Question: I am creating a site with clickable content that pops up a fixed width DIV with more info. This info can be quite long and it needs to scroll vertically over a static background. (similar to Pintrest for example). I've got the basic scrolling action working but I'm having trouble working out how to set the height of my content DIV so that it wraps all of the content correctly. As it stands the content just flows off the bottom of the DIV.
I've reduced this to a simple example here.
'''
<!DOCTYPE html>
<html lang="en">
<head>
<meta charset="utf-8" />
<title>Scroller Test</title>
<style>
* {
margin: 0;
}
html, body {
height: 100%;
background-color: #7A7A7A;
overflow: hidden;
}
#scroller {
position: fixed;
top: 0px;
left: 0px;
bottom: 0px;
right: 0px;
overflow-x: none;
overflow-y: scroll;
}
.infobox {
position: absolute;
top: 0px;
left: 100px;
width: 525px;
height: 100%;
z-index: 100;
background-color: #fff;
overflow: visible;
display: block;
padding: 0;
margin: 50px 0px 50px 0px;
}
.infobox-content {
position: absolute;
width: 475px;
margin: 0px 25px 0px 25px;
}
</style>
</head>
<body>
<div id="scroller">
<div class="infobox">
<div class="infobox-content">
<h2>Heading</h2>
<p>Lorem ipsum dolor sit amet, consectetuer adipiscing elit, sed diam nonummy nibh euismod tincidunt ut laoreet dolore magna aliquam erat volutpat. Ut wisi enim ad minim veniam, quis nostrud exerci tation ullamcorper suscipit lobortis nisl ut aliquip ex ea commodo consequat. Duis autem vel eum iriure dolor in hendrerit in vulputate velit esse molestie consequat, vel illum dolore eu feugiat nulla facilisis at vero eros et accumsan et iusto odio dignissim qui blandit praesent luptatum zzril delenit augue duis dolore te feugait nulla facilisi. Nam liber tempor cum soluta nobis eleifend option congue nihil imperdiet doming id quod mazim placerat facer possim assum. Typi non habent claritatem insitam; est usus legentis in iis qui facit eorum claritatem. Investigationes demonstraverunt lectores legere me lius quod ii legunt saepius. Claritas est etiam processus dynamicus, qui sequitur mutationem consuetudium lectorum. Mirum est notare quam littera gothica, quam nunc putamus parum claram, anteposuerit litterarum formas humanitatis per seacula quarta decima et quinta decima. Eodem modo typi, qui nunc nobis videntur parum clari, fiant sollemnes in futurum.</p>
<p>Lorem ipsum dolor sit amet, consectetuer adipiscing elit, sed diam nonummy nibh euismod tincidunt ut laoreet dolore magna aliquam erat volutpat. Ut wisi enim ad minim veniam, quis nostrud exerci tation ullamcorper suscipit lobortis nisl ut aliquip ex ea commodo consequat. Duis autem vel eum iriure dolor in hendrerit in vulputate velit esse molestie consequat, vel illum dolore eu feugiat nulla facilisis at vero eros et accumsan et iusto odio dignissim qui blandit praesent luptatum zzril delenit augue duis dolore te feugait nulla facilisi. Nam liber tempor cum soluta nobis eleifend option congue nihil imperdiet doming id quod mazim placerat facer possim assum. Typi non habent claritatem insitam; est usus legentis in iis qui facit eorum claritatem. Investigationes demonstraverunt lectores legere me lius quod ii legunt saepius. Claritas est etiam processus dynamicus, qui sequitur mutationem consuetudium lectorum. Mirum est notare quam littera gothica, quam nunc putamus parum claram, anteposuerit litterarum formas humanitatis per seacula quarta decima et quinta decima. Eodem modo typi, qui nunc nobis videntur parum clari, fiant sollemnes in futurum.</p>
<p>Lorem ipsum dolor sit amet, consectetuer adipiscing elit, sed diam nonummy nibh euismod tincidunt ut laoreet dolore magna aliquam erat volutpat. Ut wisi enim ad minim veniam, quis nostrud exerci tation ullamcorper suscipit lobortis nisl ut aliquip ex ea commodo consequat. Duis autem vel eum iriure dolor in hendrerit in vulputate velit esse molestie consequat, vel illum dolore eu feugiat nulla facilisis at vero eros et accumsan et iusto odio dignissim qui blandit praesent luptatum zzril delenit augue duis dolore te feugait nulla facilisi. Nam liber tempor cum soluta nobis eleifend option congue nihil imperdiet doming id quod mazim placerat facer possim assum. Typi non habent claritatem insitam; est usus legentis in iis qui facit eorum claritatem. Investigationes demonstraverunt lectores legere me lius quod ii legunt saepius. Claritas est etiam processus dynamicus, qui sequitur mutationem consuetudium lectorum. Mirum est notare quam littera gothica, quam nunc putamus parum claram, anteposuerit litterarum formas humanitatis per seacula quarta decima et quinta decima. Eodem modo typi, qui nunc nobis videntur parum clari, fiant sollemnes in futurum.</p>
<p>Lorem ipsum dolor sit amet, consectetuer adipiscing elit, sed diam nonummy nibh euismod tincidunt ut laoreet dolore magna aliquam erat volutpat. Ut wisi enim ad minim veniam, quis nostrud exerci tation ullamcorper suscipit lobortis nisl ut aliquip ex ea commodo consequat. Duis autem vel eum iriure dolor in hendrerit in vulputate velit esse molestie consequat, vel illum dolore eu feugiat nulla facilisis at vero eros et accumsan et iusto odio dignissim qui blandit praesent luptatum zzril delenit augue duis dolore te feugait nulla facilisi. Nam liber tempor cum soluta nobis eleifend option congue nihil imperdiet doming id quod mazim placerat facer possim assum. Typi non habent claritatem insitam; est usus legentis in iis qui facit eorum claritatem. Investigationes demonstraverunt lectores legere me lius quod ii legunt saepius. Claritas est etiam processus dynamicus, qui sequitur mutationem consuetudium lectorum. Mirum est notare quam littera gothica, quam nunc putamus parum claram, anteposuerit litterarum formas humanitatis per seacula quarta decima et quinta decima. Eodem modo typi, qui nunc nobis videntur parum clari, fiant sollemnes in futurum.</p>
</div>
</div>
</div>
</body>
</html>
'''
Which results in:

If I leave out the 'height' my DIV has no height at all so no white background shows at all. Obviously I can't just set a specific number of pixels for the height. I've tried adjusting margins, padding, and etc, all to no avail. Obviously I am overlooking something very simple, as I've seen this done elsewhere. Looking through other websites' CSS I can't see what I am doing wrong.
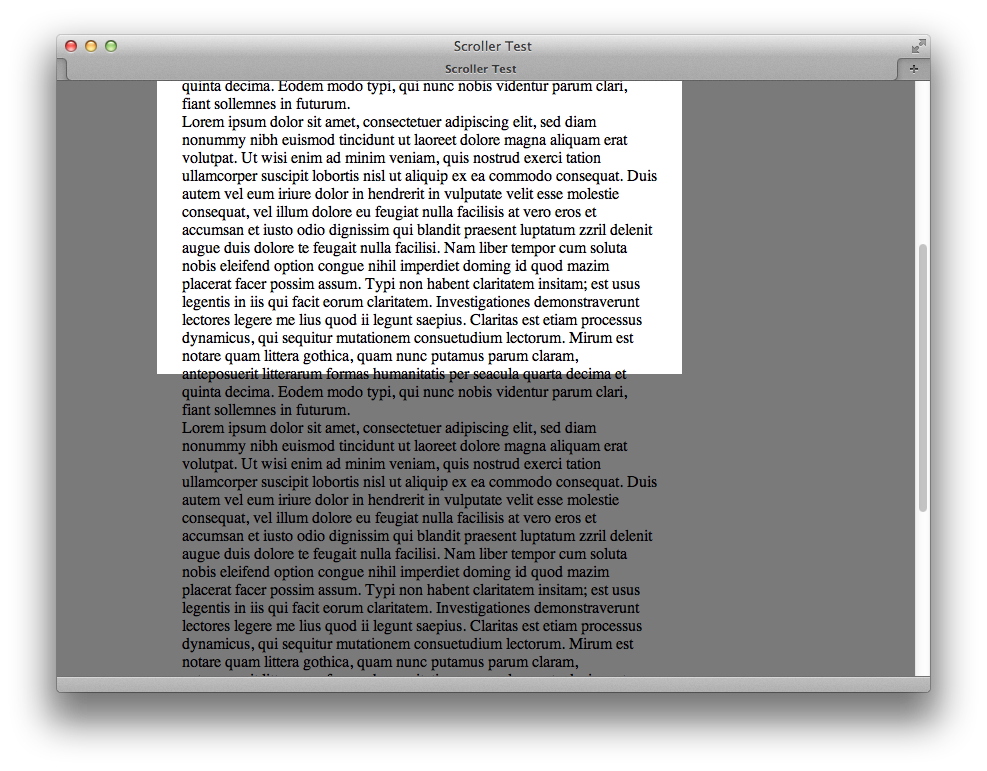
Answer: Add the following property to '.infobox':
'''
min-height: 100%;
'''
Or you can just remove the height properties entirely. But 'height: 100%' will not work (at least in the fiddle) because it sets the height relative to body/html
And then change the 'position: absolute' in '.infobox-content' to:
'''
position: relative;
'''
This way, the height of '.infobox' will "stretch" with '.infobox-content'
<URL>